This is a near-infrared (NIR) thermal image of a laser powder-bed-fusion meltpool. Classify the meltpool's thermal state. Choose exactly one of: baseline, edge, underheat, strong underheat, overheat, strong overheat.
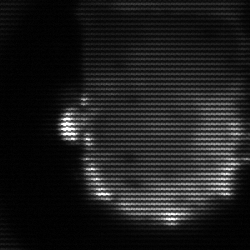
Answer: baseline